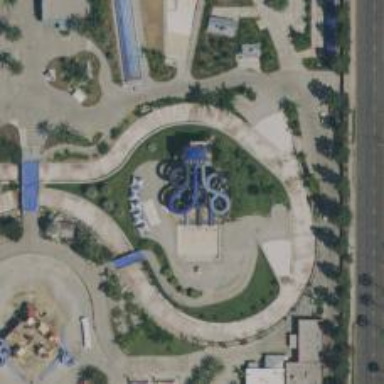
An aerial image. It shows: Water slide attraction.